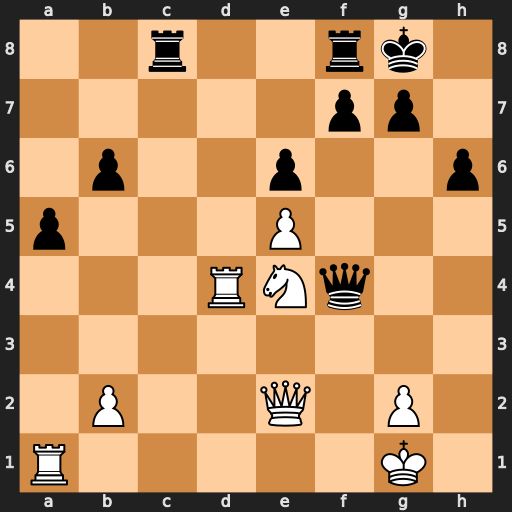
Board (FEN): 2r2rk1/5pp1/1p2p2p/p3P3/3RNq2/8/1P2Q1P1/R5K1
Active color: w
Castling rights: -
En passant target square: -
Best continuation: Nf6+ Qxf6 exf6